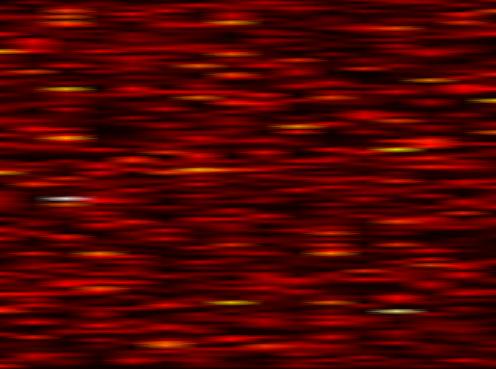
Label: OFDM